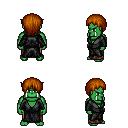
a pixel art fantasy rpg character, male body template, orc, green skin, gray robe, robe skirt, brunette plain hairstyle, four views (front, back, left, right), 2x2 character sprite sheet, small pixel art, hard edges, no anti-aliasing